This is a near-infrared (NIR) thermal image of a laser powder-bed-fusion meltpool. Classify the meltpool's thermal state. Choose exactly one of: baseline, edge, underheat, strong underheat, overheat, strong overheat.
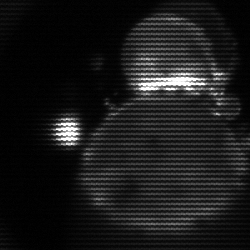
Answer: edge